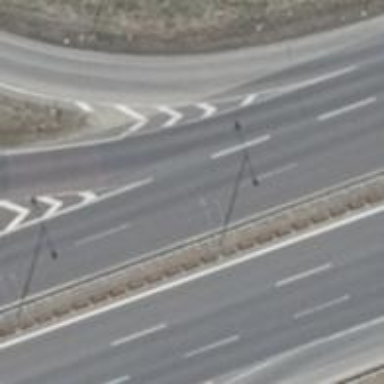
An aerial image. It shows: Asphalt trunk highway.